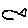
Label: fish